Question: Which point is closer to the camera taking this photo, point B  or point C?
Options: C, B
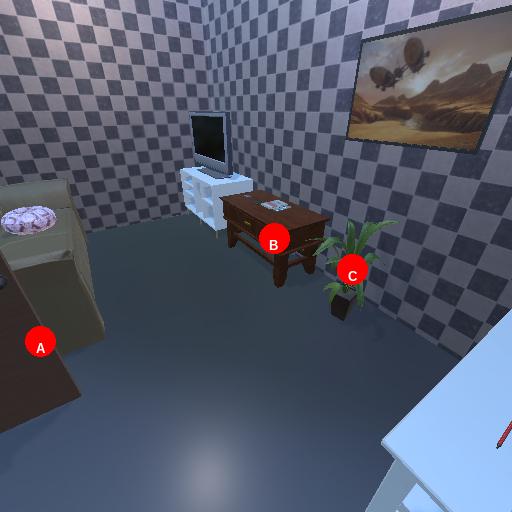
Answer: C